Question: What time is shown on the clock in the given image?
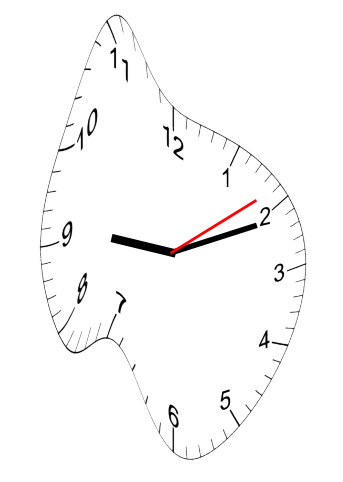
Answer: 09:11:09